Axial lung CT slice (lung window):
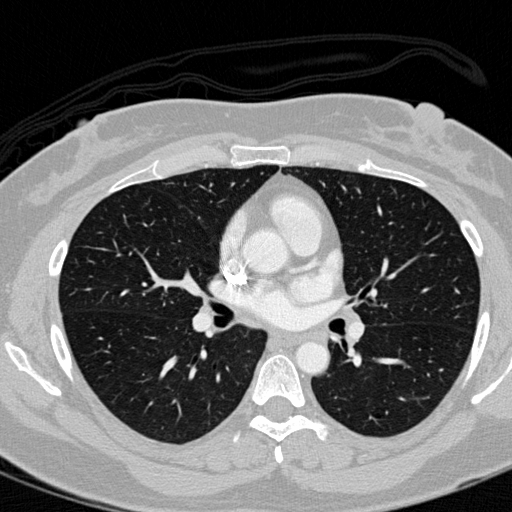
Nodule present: no